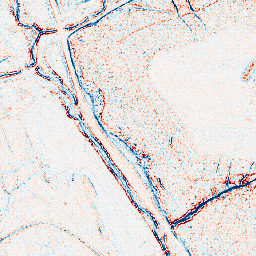
Category: edge_preserving
Decomposition family: bilateral
Decomposition parameters: d: 5
sigma_color: 50
sigma_space: 50
Upsampling method: area
Upsampling parameters: scale: 2
Upsampling scale: 2